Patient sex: F
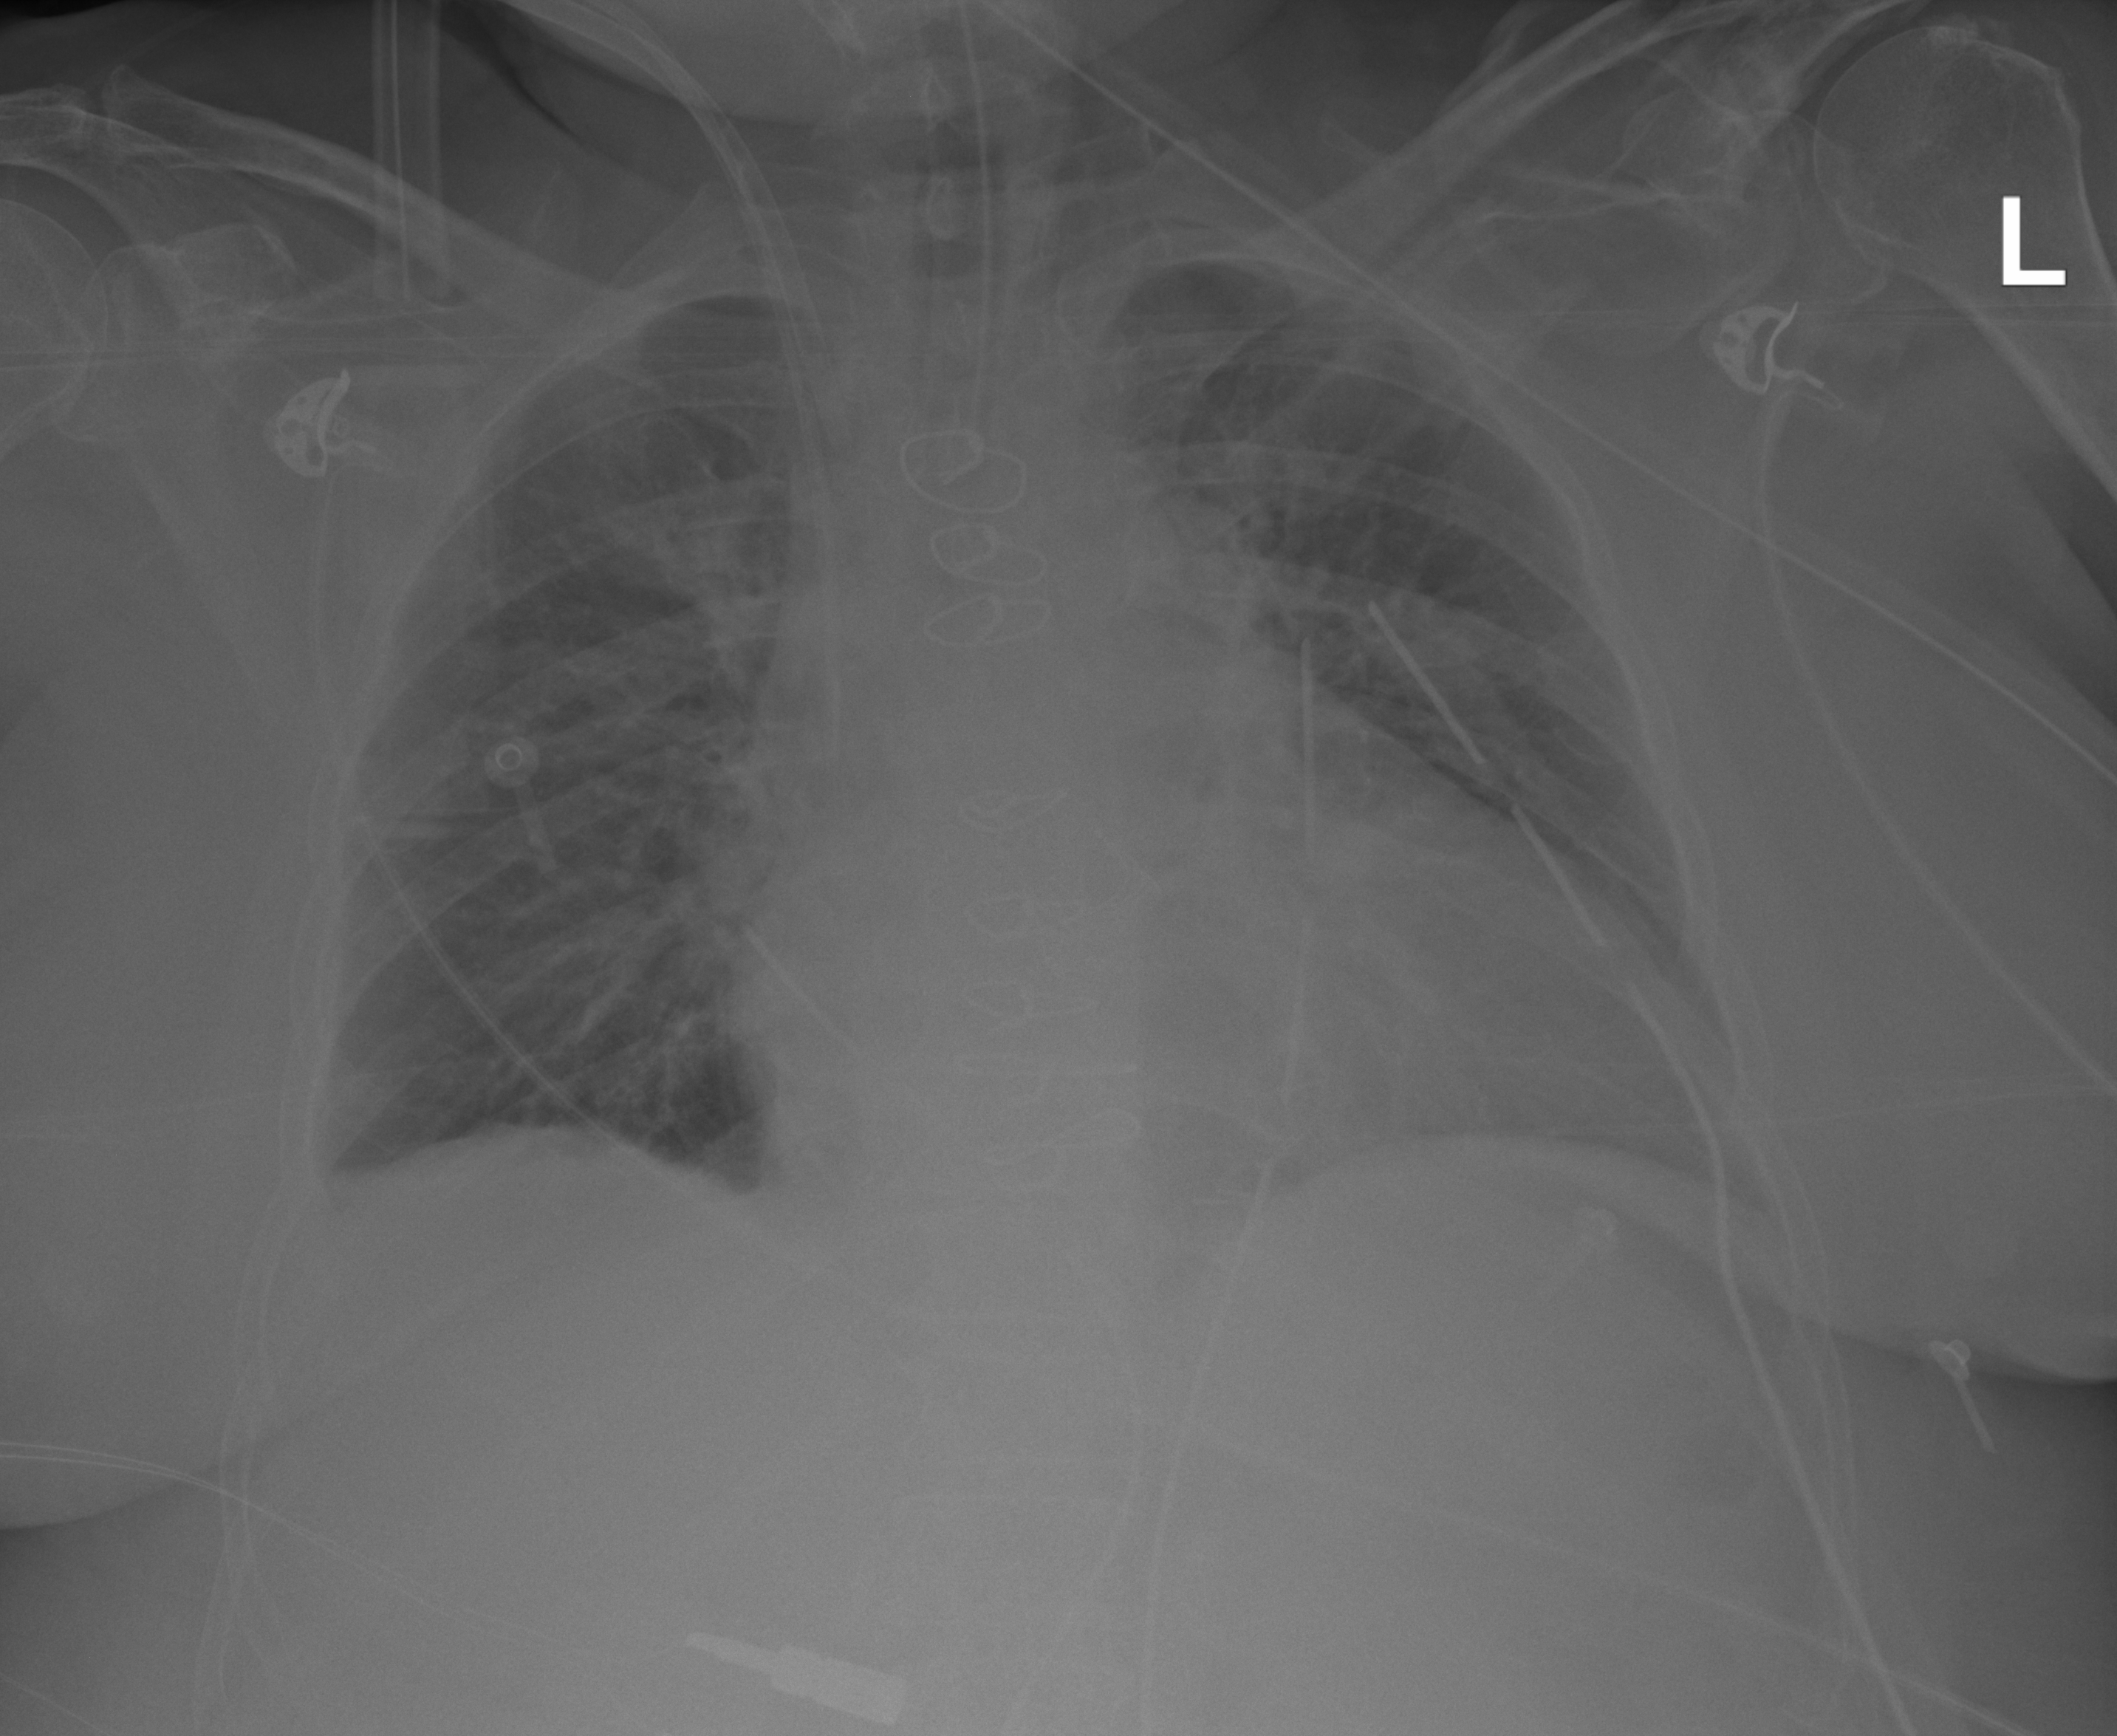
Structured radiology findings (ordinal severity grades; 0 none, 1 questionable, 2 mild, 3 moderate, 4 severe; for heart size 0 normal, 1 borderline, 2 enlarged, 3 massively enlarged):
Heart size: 2
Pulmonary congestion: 2
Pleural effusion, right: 2
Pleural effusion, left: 1
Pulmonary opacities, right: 1
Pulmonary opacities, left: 1
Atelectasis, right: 2
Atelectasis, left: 1